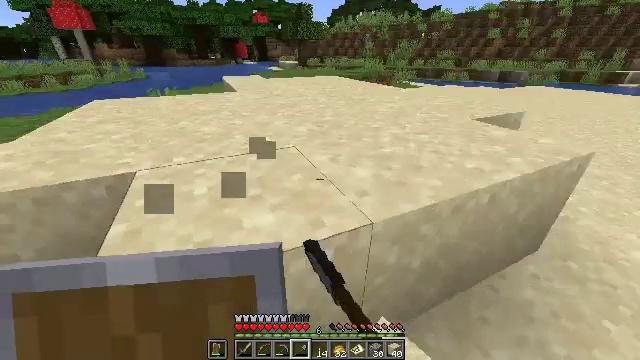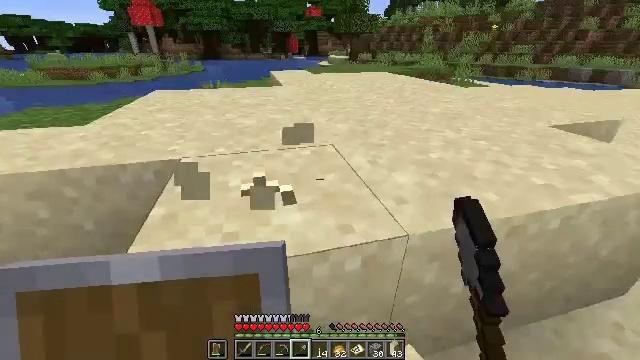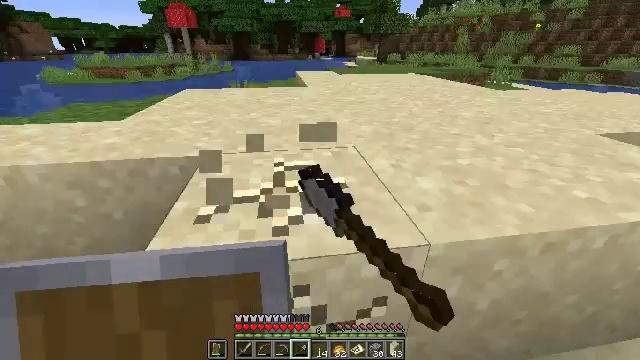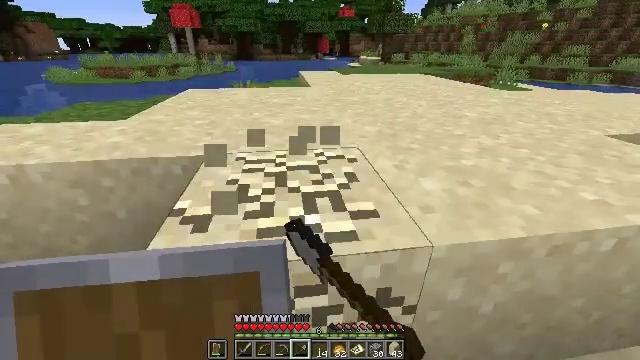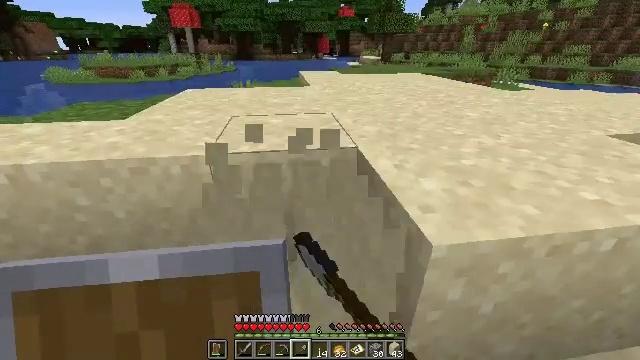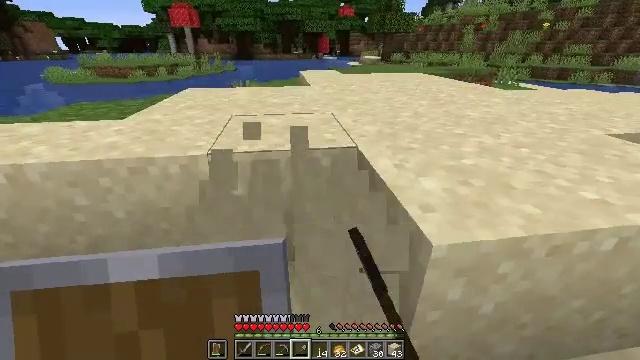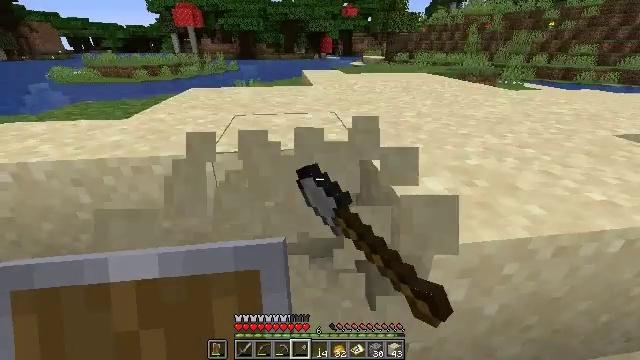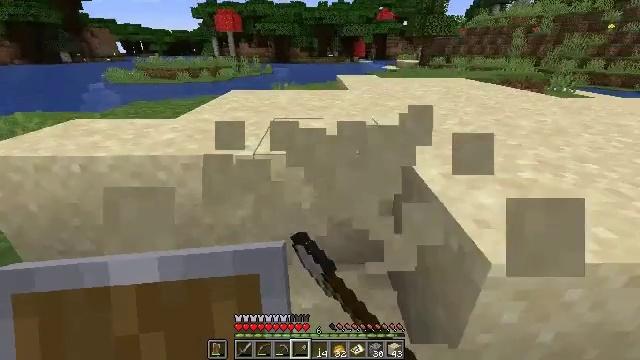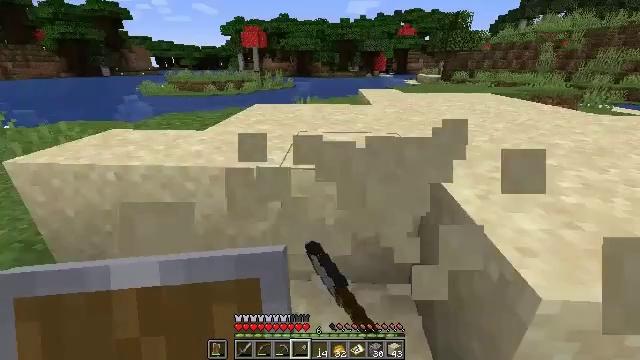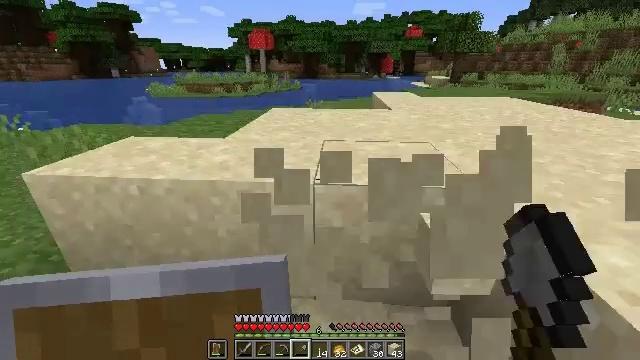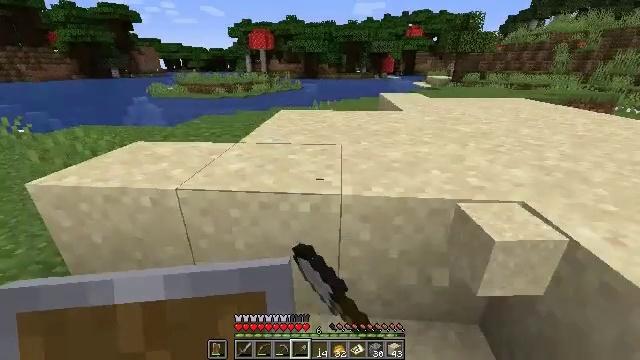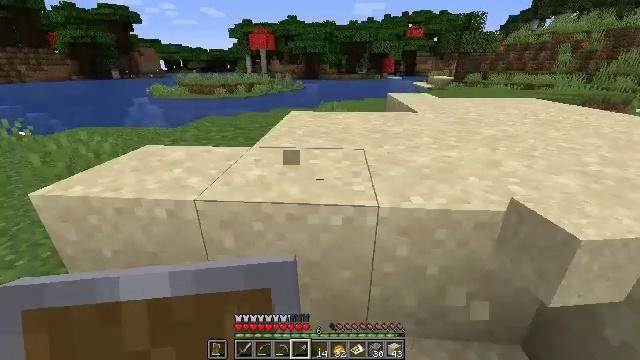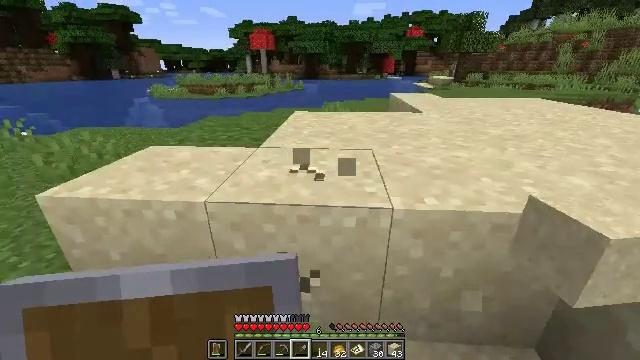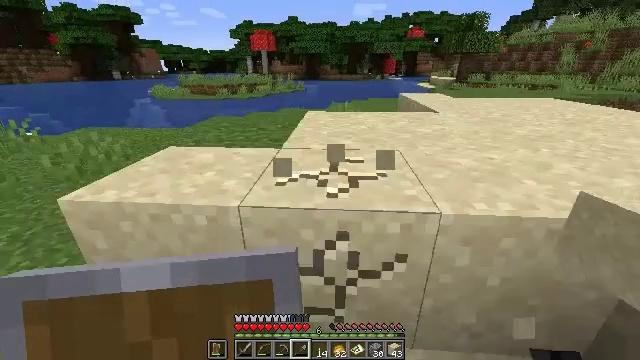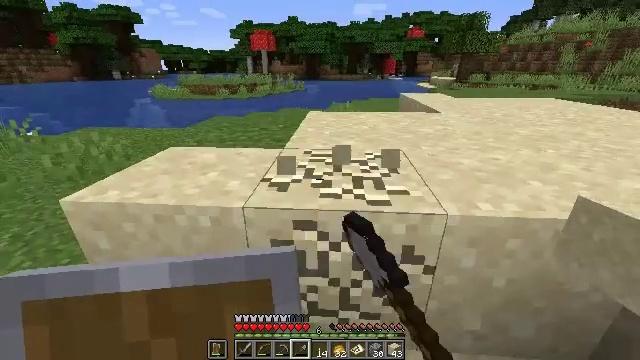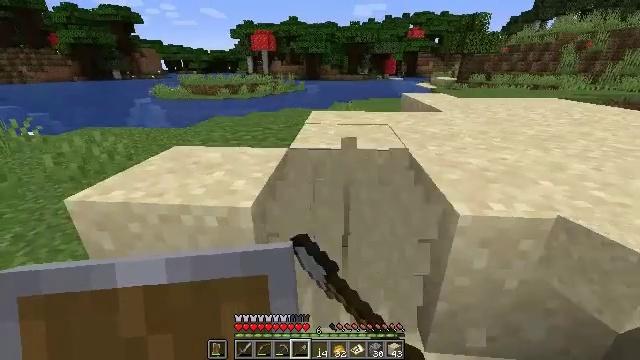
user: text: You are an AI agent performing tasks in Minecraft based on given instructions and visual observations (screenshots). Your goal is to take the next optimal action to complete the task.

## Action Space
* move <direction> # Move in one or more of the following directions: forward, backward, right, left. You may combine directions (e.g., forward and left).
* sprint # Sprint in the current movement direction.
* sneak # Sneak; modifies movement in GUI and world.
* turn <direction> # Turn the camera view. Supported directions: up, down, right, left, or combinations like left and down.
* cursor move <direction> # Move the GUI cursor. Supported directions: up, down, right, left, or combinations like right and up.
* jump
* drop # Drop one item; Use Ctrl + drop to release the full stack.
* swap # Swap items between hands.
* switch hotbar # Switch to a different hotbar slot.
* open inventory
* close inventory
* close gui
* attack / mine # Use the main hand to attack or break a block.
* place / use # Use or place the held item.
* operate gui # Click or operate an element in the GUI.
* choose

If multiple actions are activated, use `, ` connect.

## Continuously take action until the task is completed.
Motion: motion action
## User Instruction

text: Mine sand by the water.
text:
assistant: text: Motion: turn left, attack / mine
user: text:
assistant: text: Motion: turn left, attack / mine
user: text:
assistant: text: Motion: attack / mine
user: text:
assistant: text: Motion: attack / mine
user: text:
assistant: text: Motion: attack / mine
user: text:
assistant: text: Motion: attack / mine
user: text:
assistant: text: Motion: move left, turn left, attack / mine
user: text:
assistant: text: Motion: move forward and move left, turn left and up, attack / mine
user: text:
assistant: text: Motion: move forward and move left, turn left, attack / mine
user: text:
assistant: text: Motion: move forward and move left, attack / mine
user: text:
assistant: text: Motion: move forward and move left, attack / mine
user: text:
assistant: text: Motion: move left, attack / mine
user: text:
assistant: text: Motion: attack / mine
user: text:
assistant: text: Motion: attack / mine
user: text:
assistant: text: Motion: attack / mine
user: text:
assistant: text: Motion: attack / mine
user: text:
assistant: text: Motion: attack / mine
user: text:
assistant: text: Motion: attack / mine
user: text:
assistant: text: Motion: turn left and down, attack / mine
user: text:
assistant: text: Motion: turn left, attack / mine
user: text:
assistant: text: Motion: attack / mine
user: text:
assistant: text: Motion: attack / mine
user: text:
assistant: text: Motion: attack / mine
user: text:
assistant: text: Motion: attack / mine
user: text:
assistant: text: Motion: turn right, attack / mine
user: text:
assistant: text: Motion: turn right, attack / mine
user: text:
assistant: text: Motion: turn right, attack / mine
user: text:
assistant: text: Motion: turn right and up, attack / mine
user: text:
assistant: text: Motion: turn right and up, attack / mine
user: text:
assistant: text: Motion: turn right and up, attack / mine